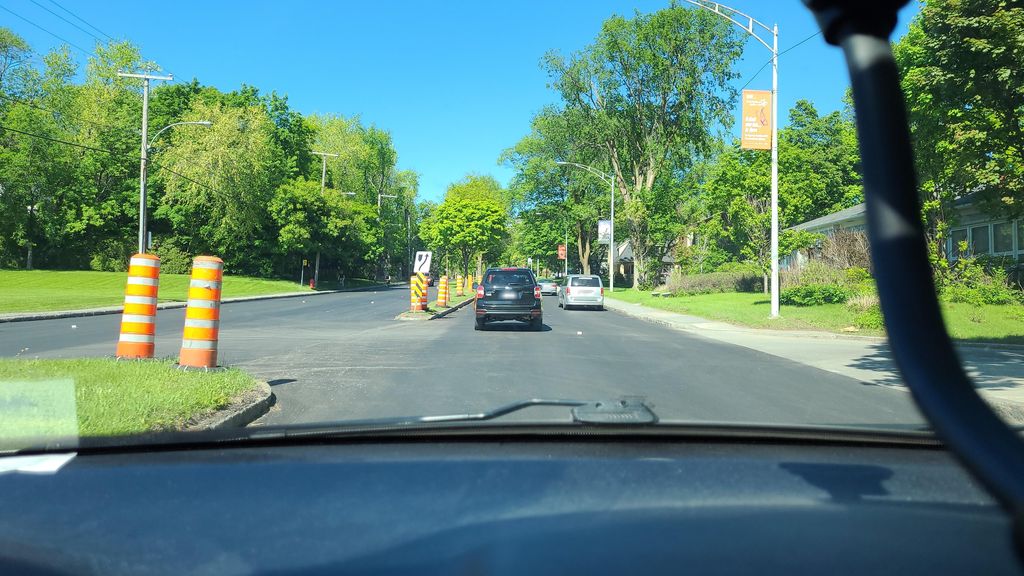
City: quebec_city